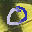
Label: 0